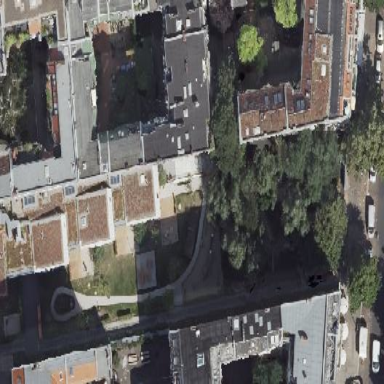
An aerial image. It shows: Kindergarten building.